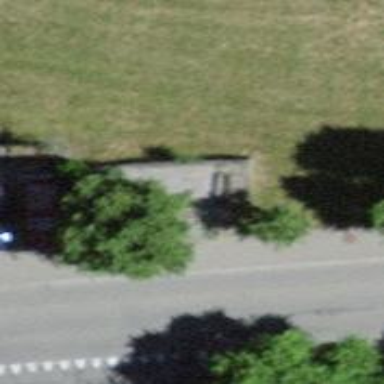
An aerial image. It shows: Bench for seating.